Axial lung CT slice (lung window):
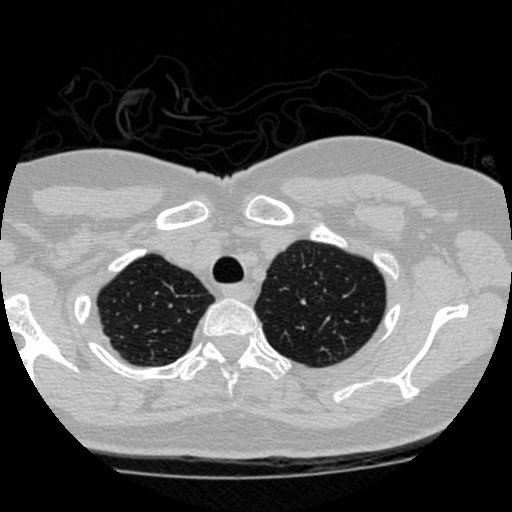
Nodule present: no